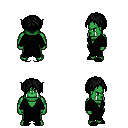
a pixel art fantasy rpg character, male body template, orc, green skin, gray robe, white pants, black parted hairstyle, black slippers, four views (front, back, left, right), 2x2 character sprite sheet, small pixel art, hard edges, no anti-aliasing